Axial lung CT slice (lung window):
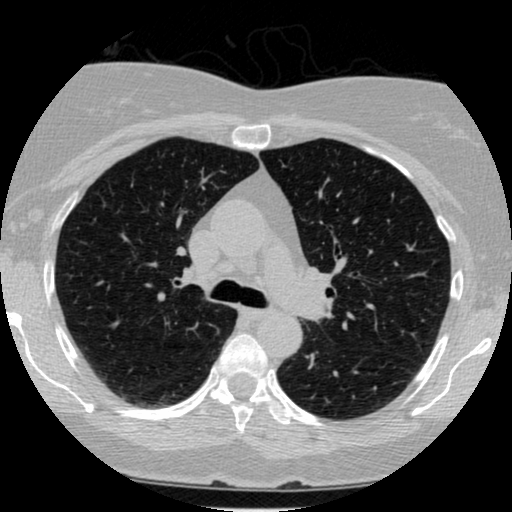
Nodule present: no